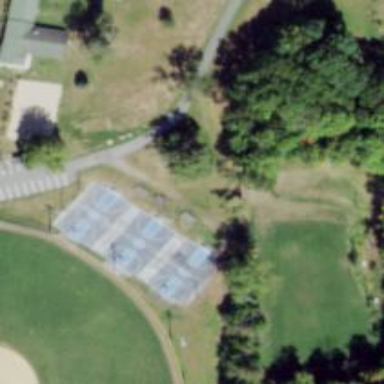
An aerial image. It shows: Basketball court located in leisure land pitch.